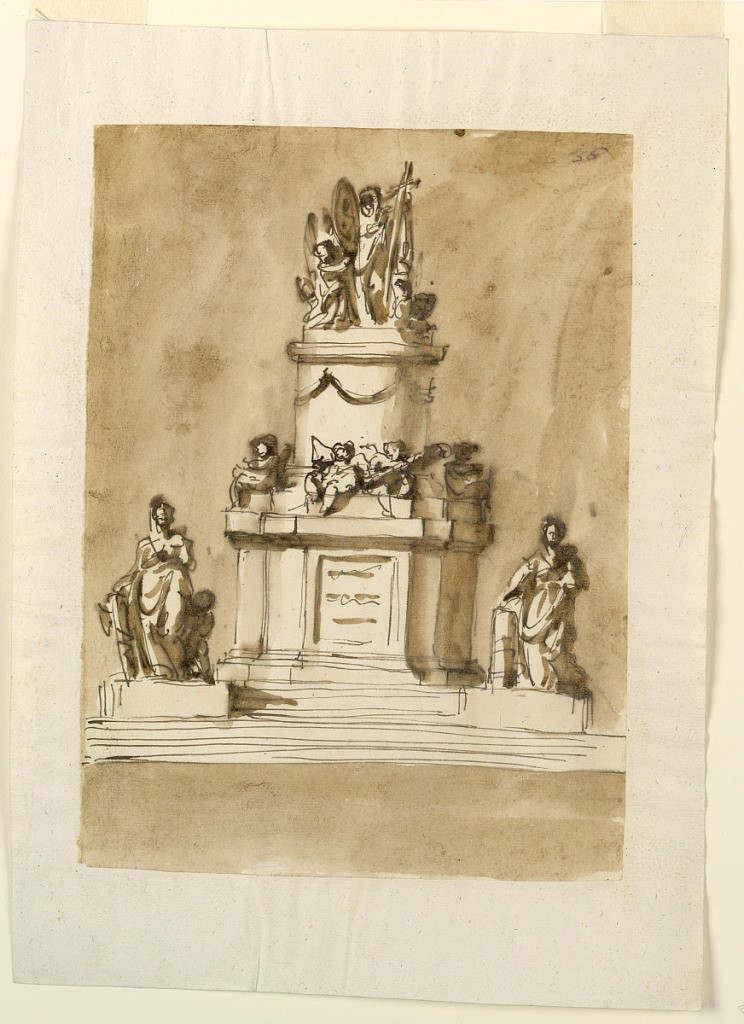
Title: Funeral Decorations for King Louis XVI of France
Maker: Giuseppe Barberi, Italian, 1746–1809
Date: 1793
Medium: Pen and brown ink, brush and brown wash on lined off-white laid paper
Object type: Drawing
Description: Below are steps, which in the upper half are flanked by the bases of two groups, either consisteing of a standing woman leaning her right hand upon fasces, and a putto beside her. The pedestal is high and elaborate. Its lower part has a panel with the inscription in the main part of central most projecting part. Above the entablature are rectangular blocks, upon which sit at the front two putti, carrying respectively mitre and crozier, at he sides one putto. Behind them rises a round pedestal with festoons, on top a variation of 1938-88-1396.